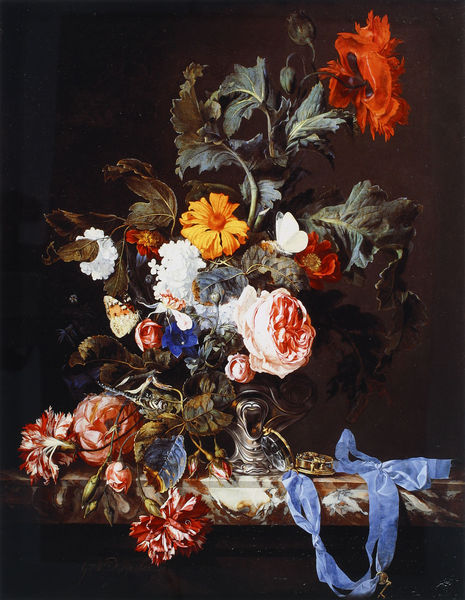
Titel: Blumenvase und Taschenuhr
Künstler: Willem van Aelst
Institution: Den Haag, Mauritshuis
Schlagwörter: blau, blätter, gemälde, gelb, blumen, marmor, orange, tisch, blüten, rose, rosen, rot, tuch, schleife, band, silber, gold, rosa, stilleben, stillleben, vase, uhr, strauss, platte, pfingstrose, blumenstrauß, bouquet, tulpe, zinn, mohn, nelke, schmetterling, knospen, veilchen, enzian, schmetterlinge, nelken, falter, ringelblume, arnika